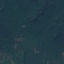
Land use / land cover class: Forest